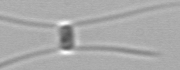
Label: Chaetoceros_similis